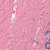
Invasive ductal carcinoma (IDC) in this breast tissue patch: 0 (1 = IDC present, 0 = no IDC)